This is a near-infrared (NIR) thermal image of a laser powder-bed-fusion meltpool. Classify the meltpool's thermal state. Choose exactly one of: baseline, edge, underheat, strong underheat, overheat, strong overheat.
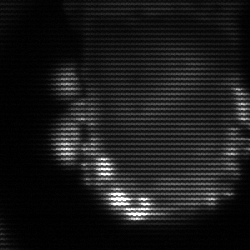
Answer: baseline